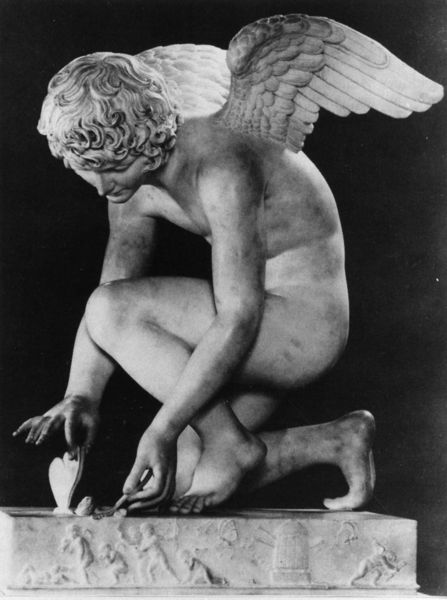
Titel: Armor mit dem Schmetterling
Künstler: Antoine-Denis Chaudet
Institution: Paris, Musée du Louvre
Schlagwörter: akt, flügel, kopf, körper, mann, nackt, menschen, daumen, finger, marmor, mund, nacht, nase, blick, tiere, jung, augen, sockel, stein, hände, mühle, windmühle, boden, figur, haare, spitzen, locken, zart, engel, putte, skulptur, statue, relief, füße, liebe, figuren, zeigefinger, plastik, podest, junge, knie, oberarm, foto, antike, knabe, barfuß, mythologie, stift, rom, fries, fisch, jüngling, werkzeug, narziss, knieend, kniend, knieen, herz, amor, bauen, aufheben, dorn, amorette, kocken, erschaffen, fingerspitzen, nackter junge, einsammeln, griece